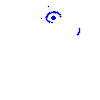
Particle: proton